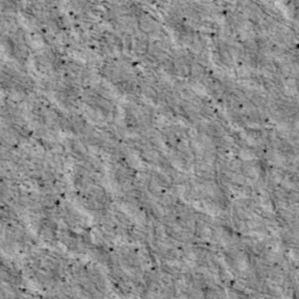
Label: non_frost